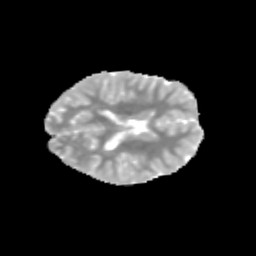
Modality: MD
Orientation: axial
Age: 11
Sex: female
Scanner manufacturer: siemens
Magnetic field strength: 3 T
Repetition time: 3.8 s
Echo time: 0.07 s